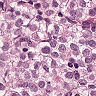
Metastatic tissue present: yes